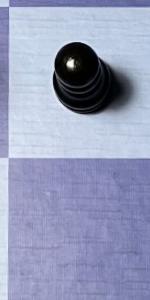
Label: Empty